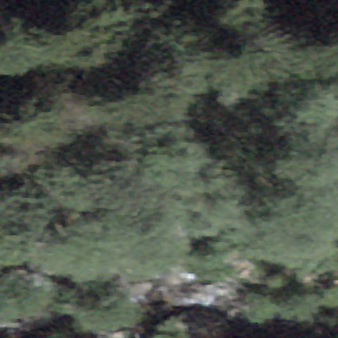
Label: other